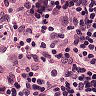
Metastatic tissue present: no